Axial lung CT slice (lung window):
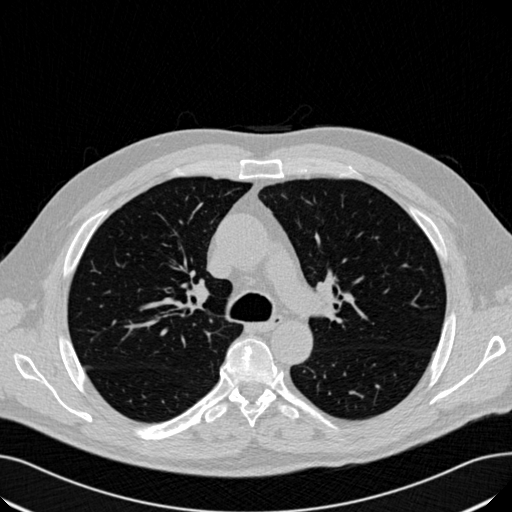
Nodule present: no